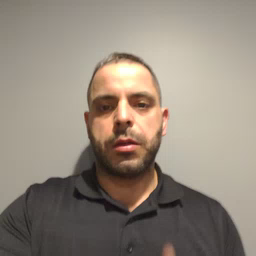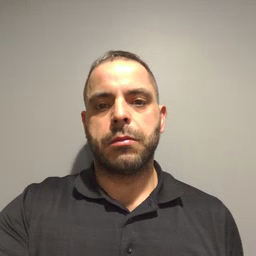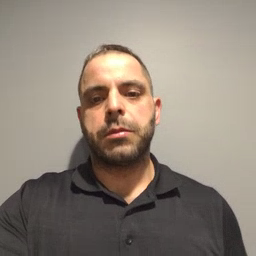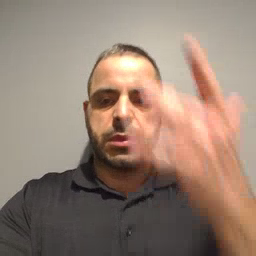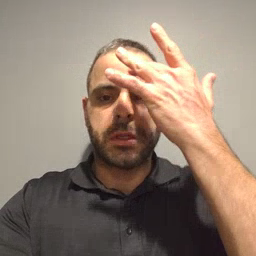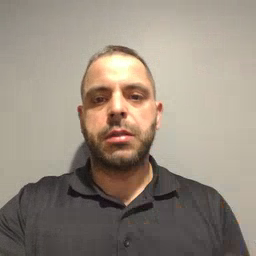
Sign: sick